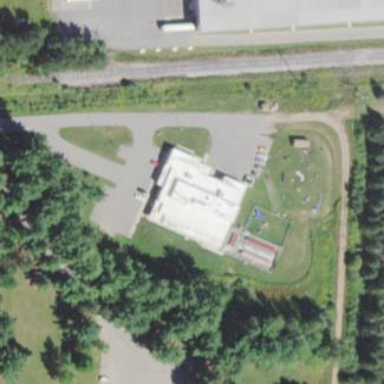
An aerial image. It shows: Animal shelter housed in building.